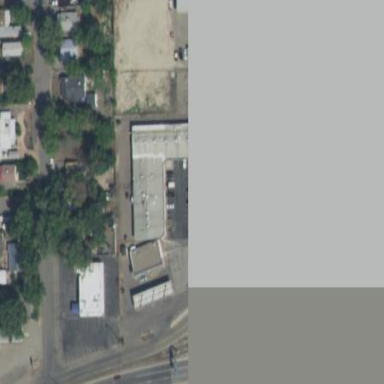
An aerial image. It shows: Commercial building.